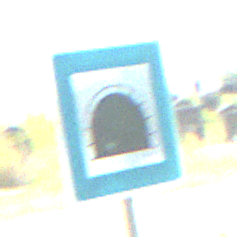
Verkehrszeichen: Tunnel
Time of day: Midday
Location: Outdoor (Special)
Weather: PartlyCloudy
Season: NotSpecified
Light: Natural